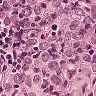
Metastatic tissue present: yes